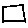
Label: square